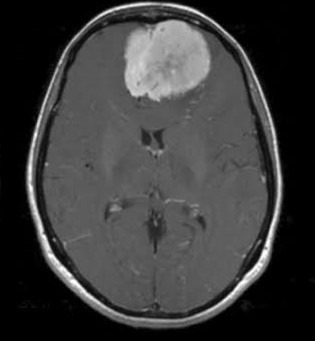
Label: meningioma